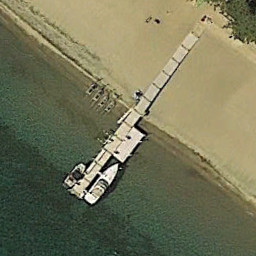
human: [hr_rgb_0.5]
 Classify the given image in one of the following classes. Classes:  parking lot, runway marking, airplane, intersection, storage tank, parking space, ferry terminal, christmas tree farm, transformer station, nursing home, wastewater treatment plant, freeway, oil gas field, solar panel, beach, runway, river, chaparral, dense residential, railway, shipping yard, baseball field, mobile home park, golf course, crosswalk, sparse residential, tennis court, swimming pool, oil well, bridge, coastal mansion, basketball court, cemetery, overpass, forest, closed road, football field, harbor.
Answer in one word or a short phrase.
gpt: ferry terminal